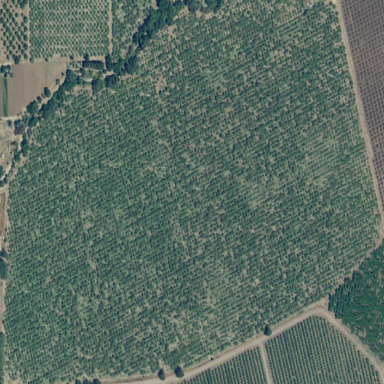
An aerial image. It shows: Orchard.